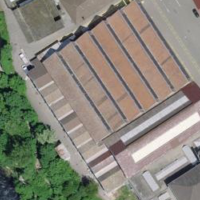
EUNIS habitat code: 54
Species observed at this site:
Asplenium ruta-muraria
Phalacrocorax carbo
Larus michahellis
Cygnus olor
Anas platyrhynchos
Parus major
Cinclus cinclus
Passer domesticus
Columba livia
Motacilla alba